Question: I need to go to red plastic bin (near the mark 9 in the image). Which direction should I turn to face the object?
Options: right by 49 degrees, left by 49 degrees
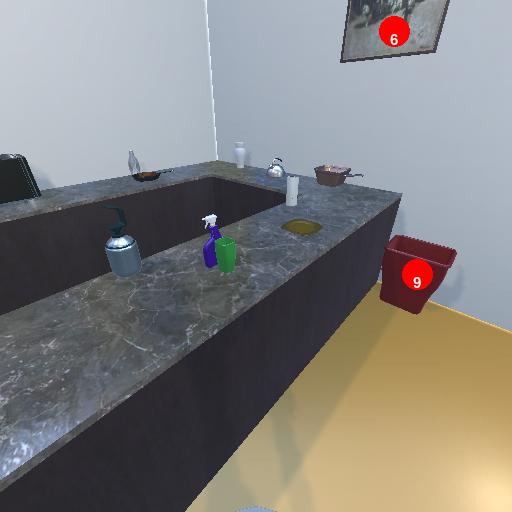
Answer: right by 49 degrees